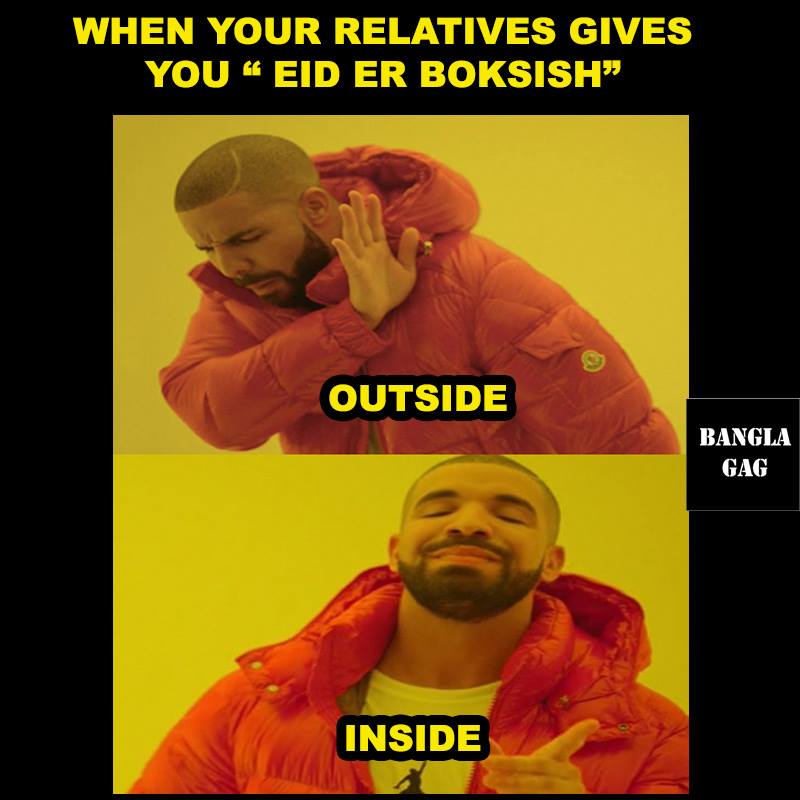
Caption: WHEN YOUR RELATIVES GIVES YOU "EID ER BOKSISH"   OUTSIDE    INSIDE
Label: non-hate